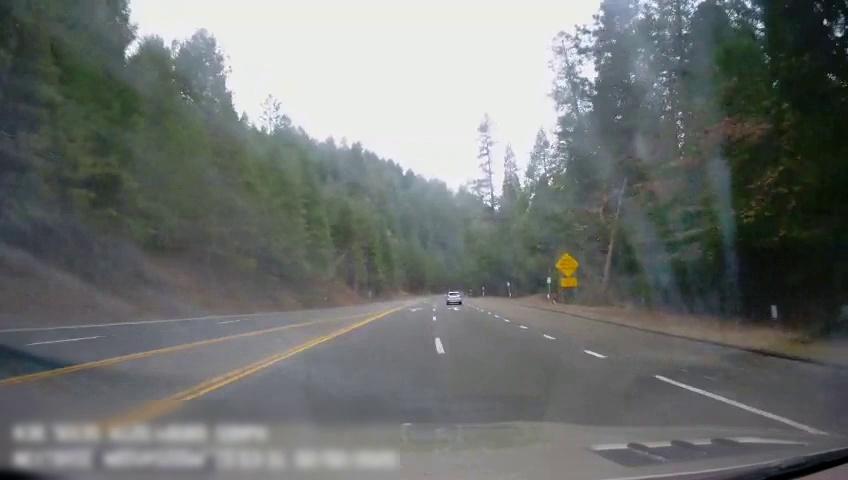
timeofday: Day
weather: Cloudy
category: Drivable Space
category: Vehicles | Car
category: Lanes | Alternate Lane
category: Lanes | Alternate Lane
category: Lanes | Alternate Lane
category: Lanes | Current Lane
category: Lanes | Current Lane
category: Lanes | Alternate Lane
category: Traffic | Signs
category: Traffic | Signs